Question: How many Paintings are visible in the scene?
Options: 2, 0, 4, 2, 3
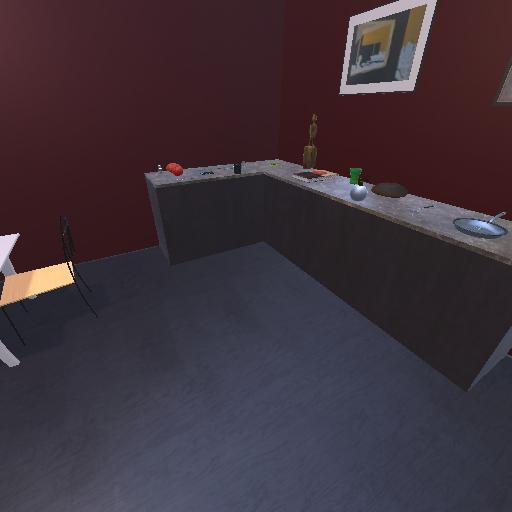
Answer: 2